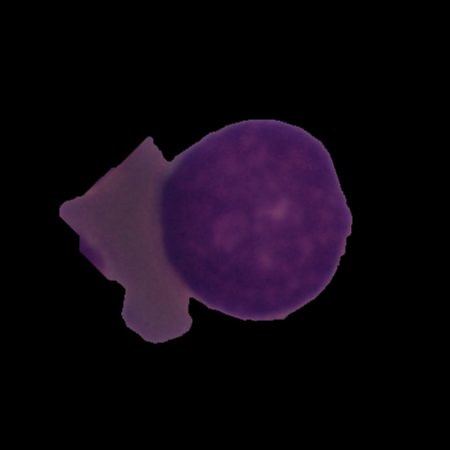
Label: cancer